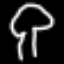
Label: mushroom